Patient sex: M
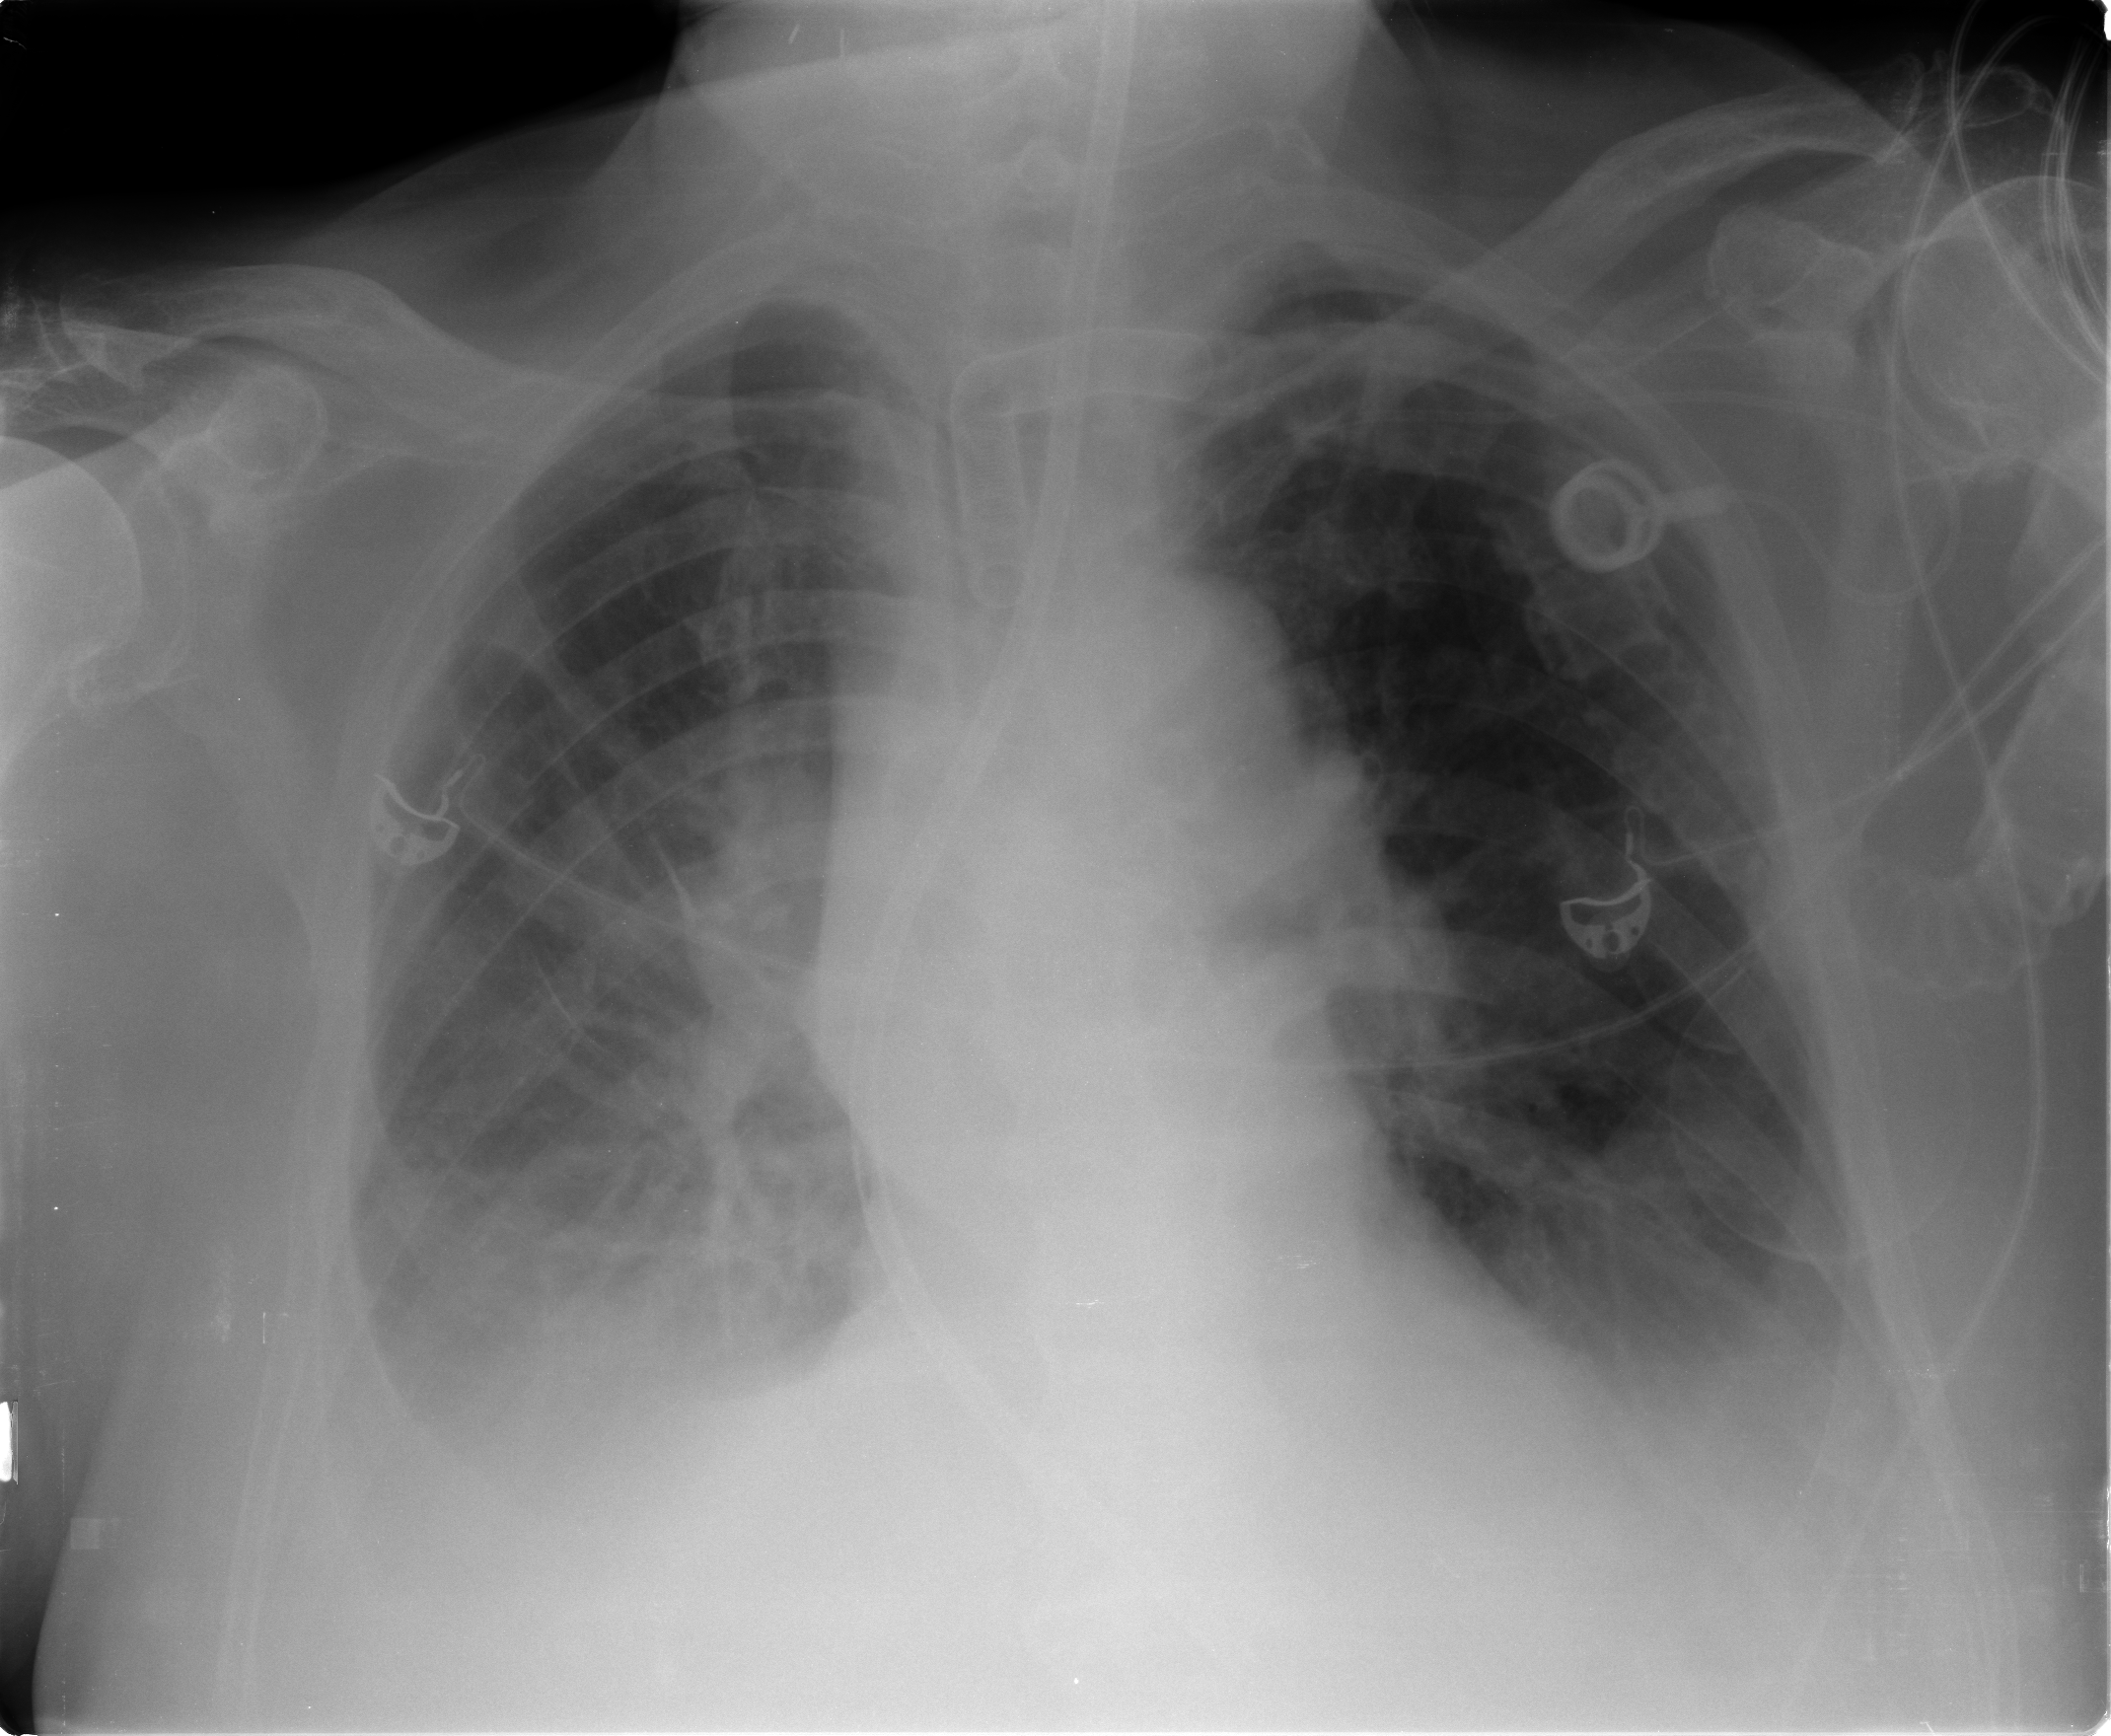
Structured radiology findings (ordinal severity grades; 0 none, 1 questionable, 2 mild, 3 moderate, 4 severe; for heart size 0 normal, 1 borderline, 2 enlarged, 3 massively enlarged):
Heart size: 0
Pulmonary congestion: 0
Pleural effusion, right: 3
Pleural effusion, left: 2
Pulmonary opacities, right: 2
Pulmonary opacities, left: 0
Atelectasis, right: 2
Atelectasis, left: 2